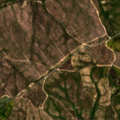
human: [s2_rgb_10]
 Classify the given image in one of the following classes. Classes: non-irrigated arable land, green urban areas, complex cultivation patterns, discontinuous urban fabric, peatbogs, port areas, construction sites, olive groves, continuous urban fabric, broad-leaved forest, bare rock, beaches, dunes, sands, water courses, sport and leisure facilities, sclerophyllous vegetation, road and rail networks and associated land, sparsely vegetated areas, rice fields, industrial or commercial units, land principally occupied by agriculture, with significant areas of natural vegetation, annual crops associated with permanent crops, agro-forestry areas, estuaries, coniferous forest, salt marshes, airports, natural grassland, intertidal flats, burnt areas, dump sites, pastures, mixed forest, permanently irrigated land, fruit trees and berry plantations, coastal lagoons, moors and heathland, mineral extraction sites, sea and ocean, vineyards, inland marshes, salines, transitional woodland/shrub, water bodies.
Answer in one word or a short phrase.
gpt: olive groves, land principally occupied by agriculture, with significant areas of natural vegetation, agro-forestry areas, transitional woodland/shrub